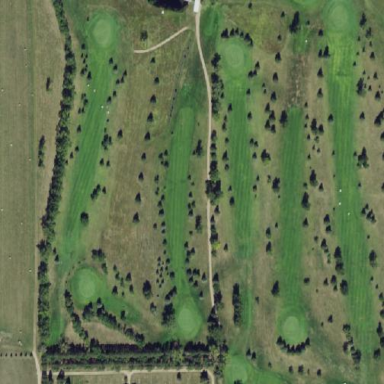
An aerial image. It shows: Golf course surrounded by greenery.